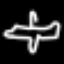
Label: airplane